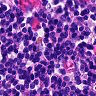
Metastatic tissue present: no